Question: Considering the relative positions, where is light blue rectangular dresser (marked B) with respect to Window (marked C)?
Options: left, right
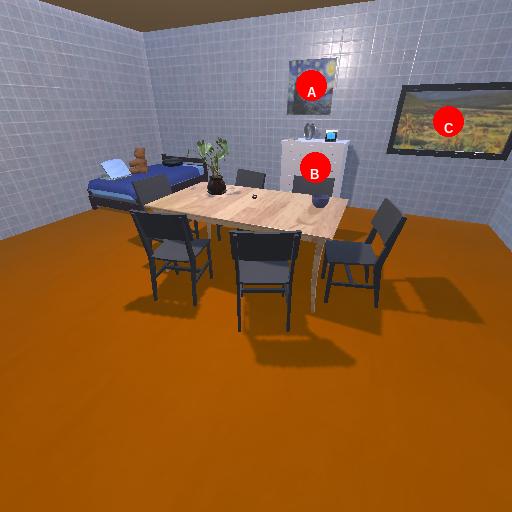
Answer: left